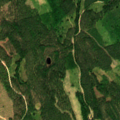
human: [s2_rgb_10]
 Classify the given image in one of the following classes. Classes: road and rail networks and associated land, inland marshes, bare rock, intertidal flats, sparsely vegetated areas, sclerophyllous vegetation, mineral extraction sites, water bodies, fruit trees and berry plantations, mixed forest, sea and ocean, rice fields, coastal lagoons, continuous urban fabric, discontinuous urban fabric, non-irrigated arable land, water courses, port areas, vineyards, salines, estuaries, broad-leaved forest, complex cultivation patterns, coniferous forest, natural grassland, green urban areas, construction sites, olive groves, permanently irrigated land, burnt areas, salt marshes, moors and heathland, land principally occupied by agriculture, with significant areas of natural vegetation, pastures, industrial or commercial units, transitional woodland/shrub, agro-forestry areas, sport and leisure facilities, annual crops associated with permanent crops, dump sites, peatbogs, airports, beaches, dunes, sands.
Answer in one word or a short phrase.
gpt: coniferous forest, mixed forest, transitional woodland/shrub